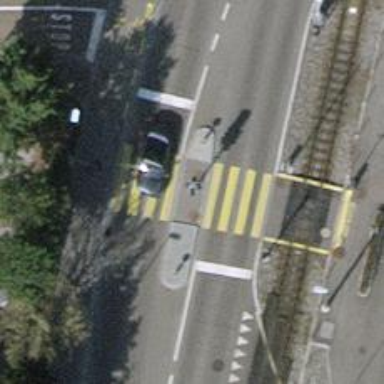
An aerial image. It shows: Road crossing with traffic signals and central island.